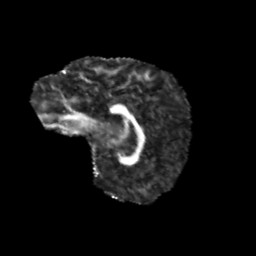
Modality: FA
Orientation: sagittal
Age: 11
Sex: male
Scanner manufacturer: siemens
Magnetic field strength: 3 T
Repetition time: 3.8 s
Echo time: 0.07 s